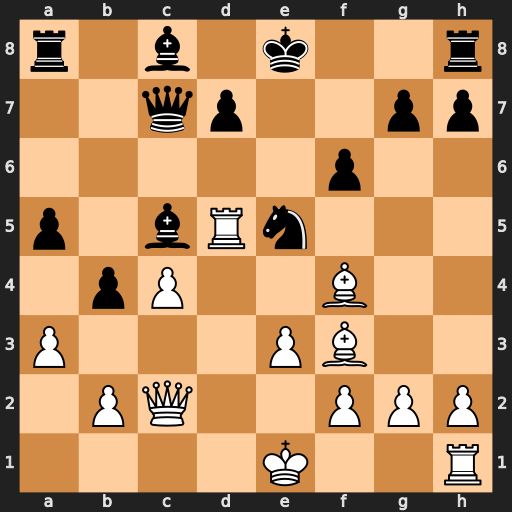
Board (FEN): r1b1k2r/2qp2pp/5p2/p1bRn3/1pP2B2/P3PB2/1PQ2PPP/4K2R
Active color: w
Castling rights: Kkq
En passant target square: -
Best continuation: Bxe5 fxe5 Rxc5 Qxc5 Bxa8